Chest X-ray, PA view. Patient: 53 years old, sex M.
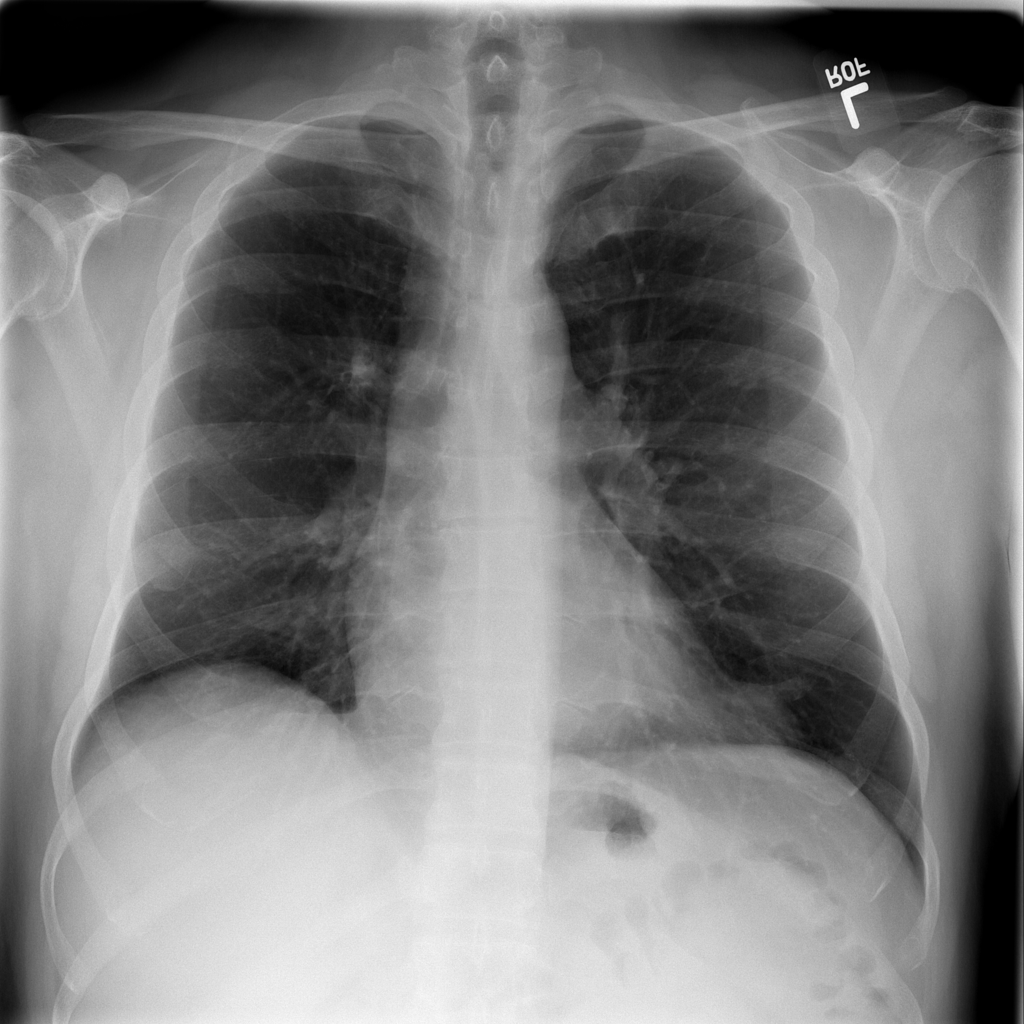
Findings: Infiltration